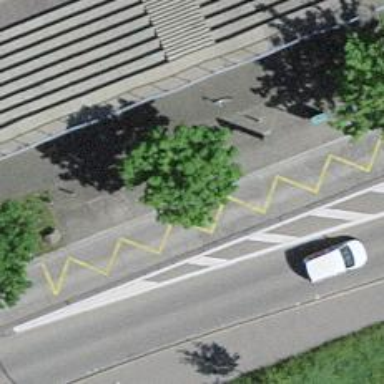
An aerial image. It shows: Bollard barrier.